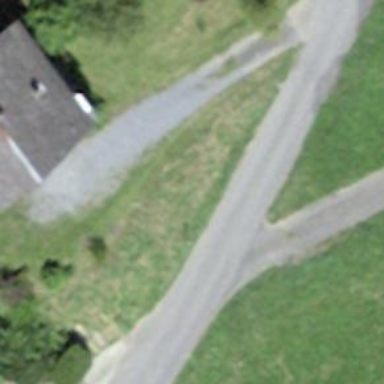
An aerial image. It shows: Unclassified paved road with grade 1 track type surface.